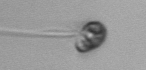
Label: flagellate